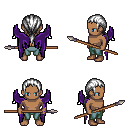
a pixel art fantasy rpg character, male body template, human, dark skin, purple wings, teal pants, white ponytail hairstyle, spear, four views (front, back, left, right), 2x2 character sprite sheet, small pixel art, hard edges, no anti-aliasing